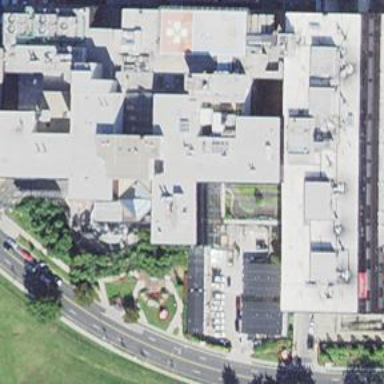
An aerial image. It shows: Healthcare clinic.